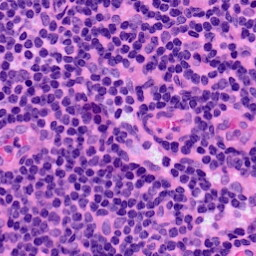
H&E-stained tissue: LymphNode